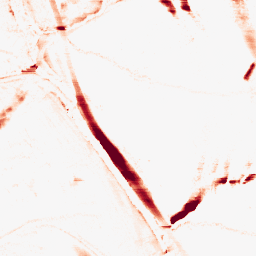
Category: morphological
Decomposition family: morphological_rect
Decomposition parameters: operation: opening
width: 20
height: 5
Upsampling method: bicubic_16x
Upsampling parameters: scale: 16
Upsampling scale: 16